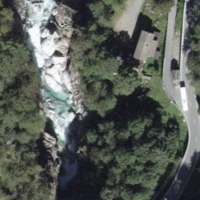
EUNIS habitat code: 41
Species observed at this site:
Monticola solitarius
Ptyonoprogne rupestris